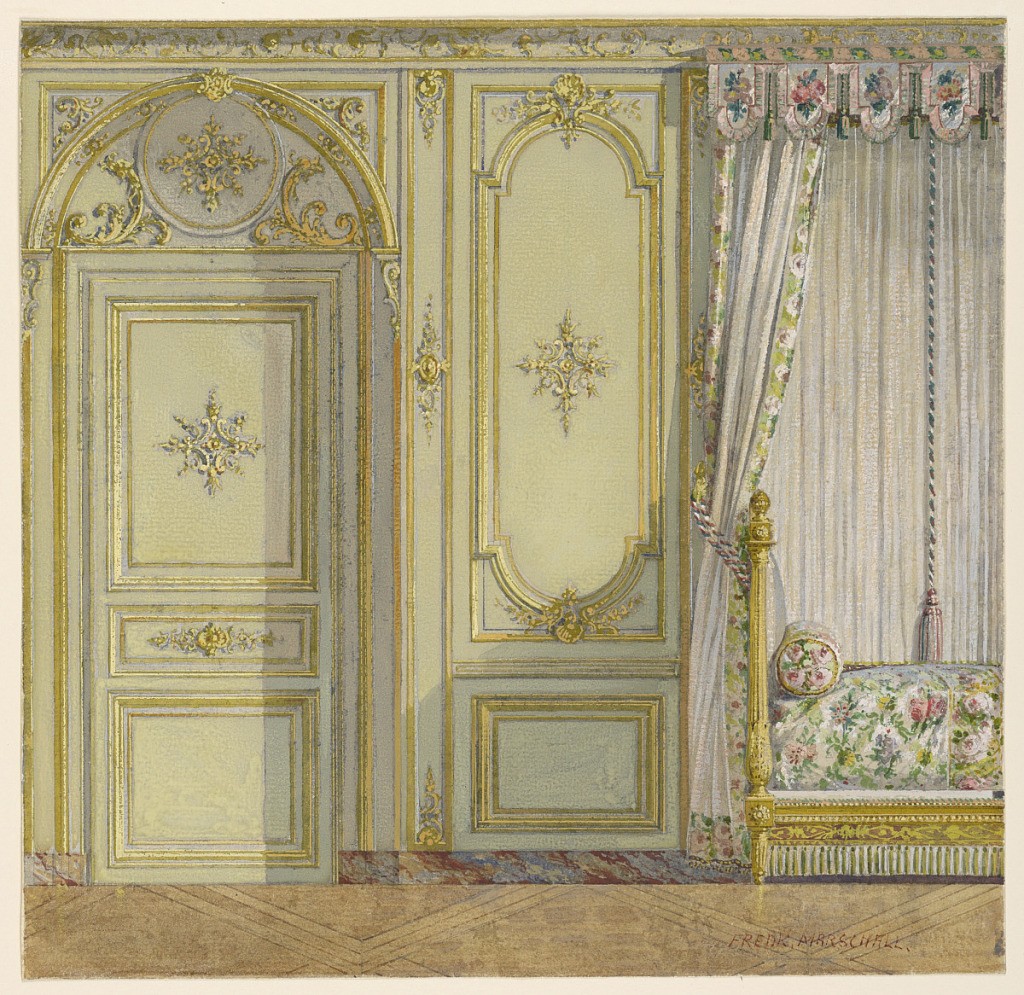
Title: Detail, bed alcove, Palace of Fontainebleau
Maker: Frederick Marschall
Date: ca. 1885
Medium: Brush and watercolor, tempera, Chinese white on heavy paper
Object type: Drawing
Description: Elevation of section wall. Right, part of bed alcove; left, doorway. Marble dado, with wall surface above decorated with panels contained in narrow gold frames with central and symmetric use of rocaille motifs.